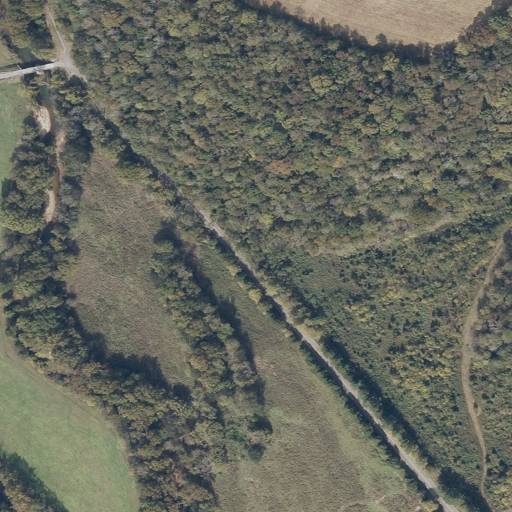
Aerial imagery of valley in Alabama named Simpson Hollow containing deciduous forest, pasture, open development, mixed forest, and low intensity development